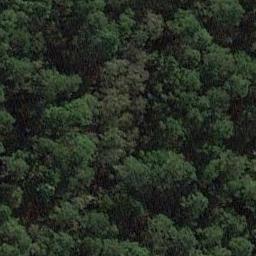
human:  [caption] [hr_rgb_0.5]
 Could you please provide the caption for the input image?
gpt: Many green trees are in a forest .

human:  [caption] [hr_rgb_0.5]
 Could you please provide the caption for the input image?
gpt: The forest has a lot of dense dark green trees and some sage green trees mixed with green trees .

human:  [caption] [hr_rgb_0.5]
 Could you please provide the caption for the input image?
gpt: The forest is consist of yellow and green trees .

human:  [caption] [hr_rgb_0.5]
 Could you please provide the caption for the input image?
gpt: This is a dense forest .

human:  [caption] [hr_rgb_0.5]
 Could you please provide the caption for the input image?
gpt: A dense forest with many green trees .